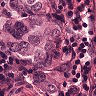
Metastatic tissue present: yes